Question: I'm trying to use a subprocess call in python to add a cron job entry:
'''
from subprocess import call
call(["(crontab -l; echo '* * * * * ls -l | tee tresults.txt') | sort - | uniq - | crontab - "])
'''
And I don't know what I'm doing wrong! This is the error:

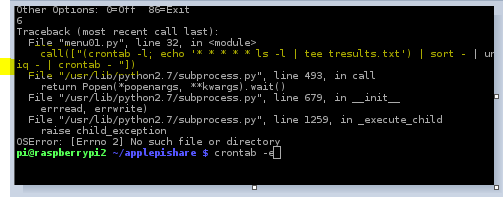
Answer: 'subprocess.call()' does not run the shell ('/bin/sh') by default.
You either need to <URL> or just pass 'shell=True':
'''
#!/usr/bin/env python
from subprocess import check_call
check_call("(crontab -l; echo '* * * * * ls -l | tee tresults.txt') | "
"sort - | uniq - | crontab - ",
shell=True)
'''